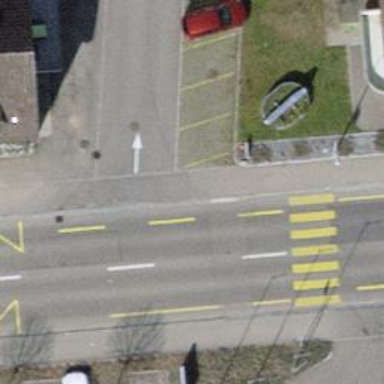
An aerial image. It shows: Crossing on the road.